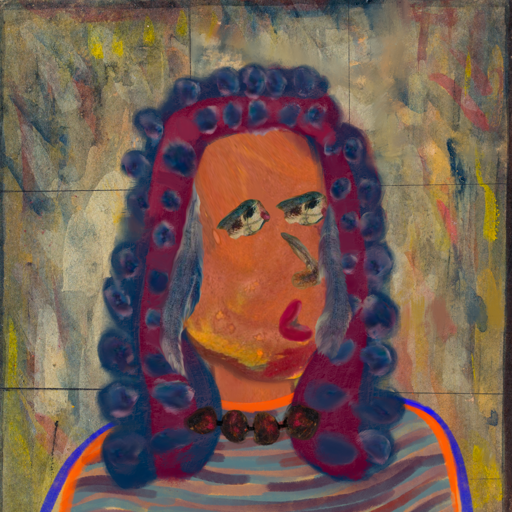
Background: GypsyMother, Head And Neck Side: Mother_And_Son_Son, Face Side: Pipe, Bust: Experience, Hair Side: Hill_Girl, Head Accessory: Blank, Second Necklace: Blank, Necklace: Mosgoul, Baby: Blank